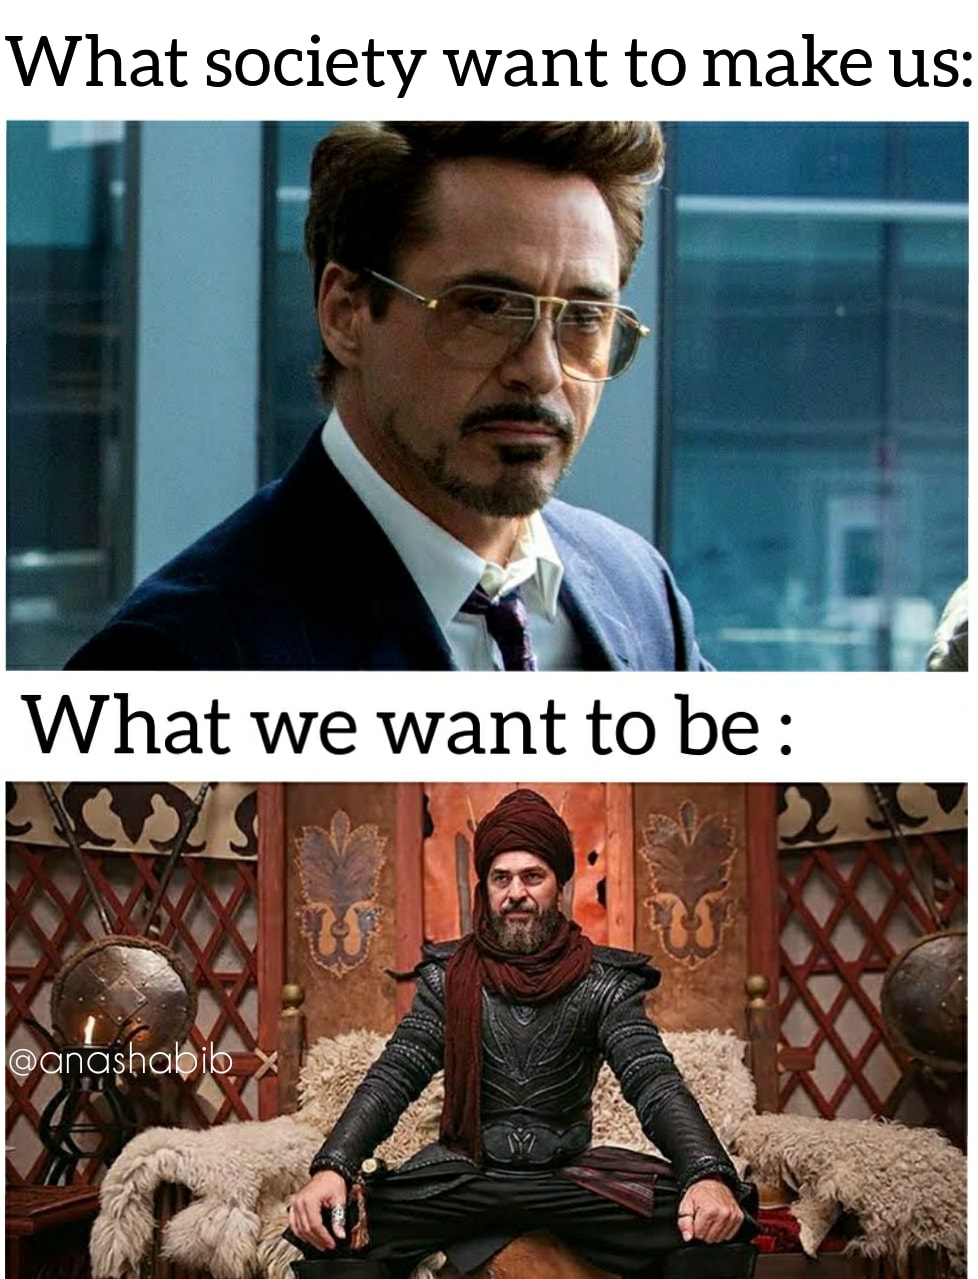
Caption: What society want to make us:    What we want to be:
Label: non-hate